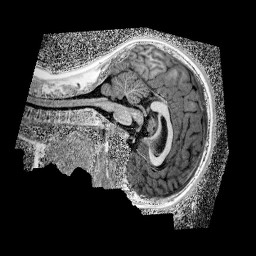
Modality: UNIT1_denoised
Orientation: sagittal
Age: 10
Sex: male
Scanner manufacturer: siemens
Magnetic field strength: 3 T
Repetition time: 4 s
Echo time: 0.00299 s